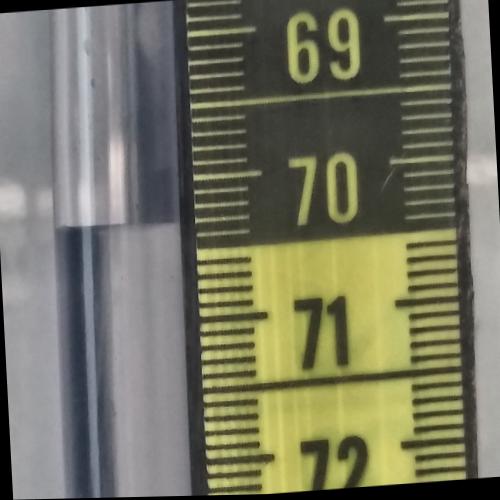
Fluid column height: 70.3 cm